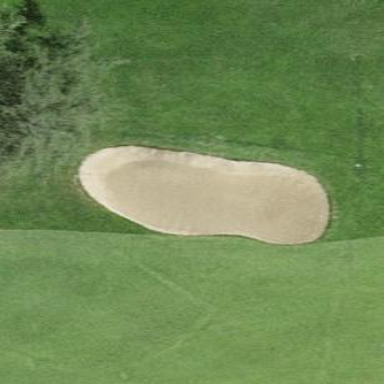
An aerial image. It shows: Sand bunker on golf course.